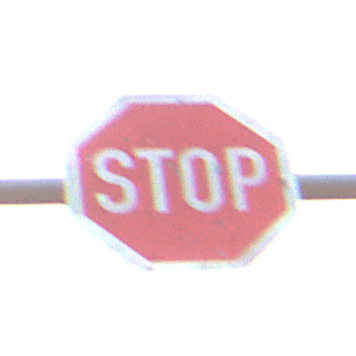
Verkehrszeichen: Stop
Umgebung: Outdoor, Nature
Tageszeit: SunriseSunset
Wetter: PartlyCloudy
Licht: Natural
Jahreszeit: NotSpecified
Kontrast: LowContrast